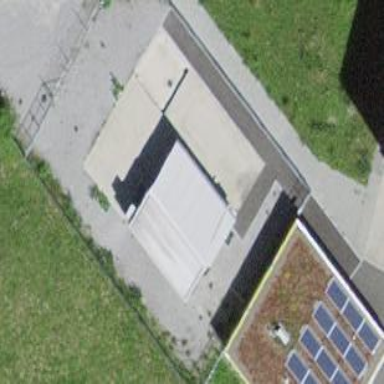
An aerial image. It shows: Service building.